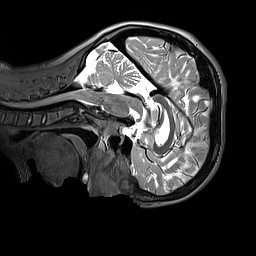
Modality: T2w
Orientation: sagittal
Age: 10
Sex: male
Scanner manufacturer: siemens
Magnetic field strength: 3 T
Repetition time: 3.2 s
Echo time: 0.408 s